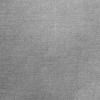
Atmospheric dust classification: dusty